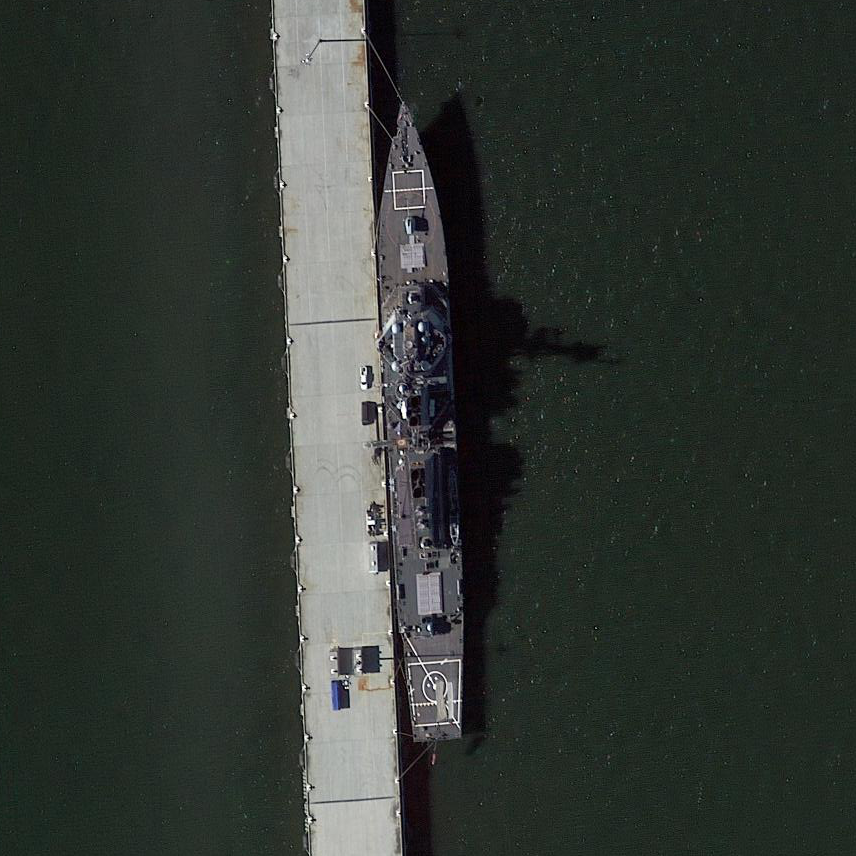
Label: destroyer